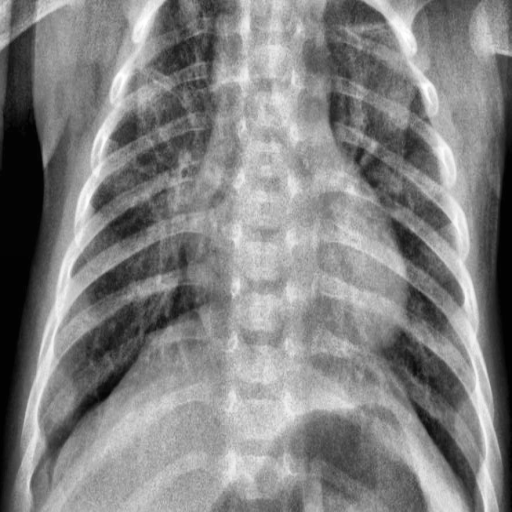
Finding: PNEUMONIA